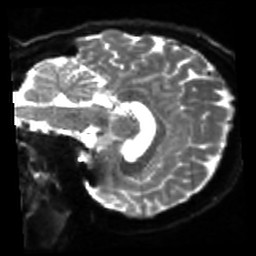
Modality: sbref
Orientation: sagittal
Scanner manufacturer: siemens
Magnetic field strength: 3 T
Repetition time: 4 s
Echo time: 0.0594 s